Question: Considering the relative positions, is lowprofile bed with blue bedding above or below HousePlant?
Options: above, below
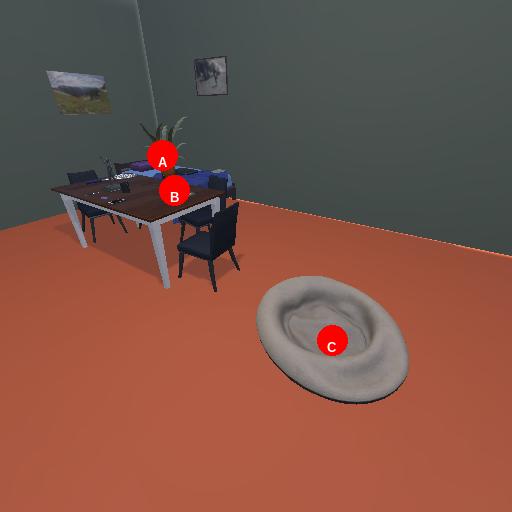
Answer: above